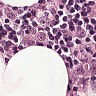
Metastatic tissue present: yes